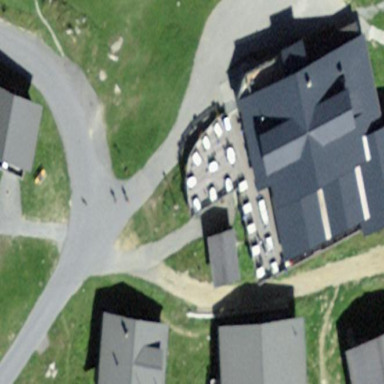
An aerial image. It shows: Building that houses restaurant.